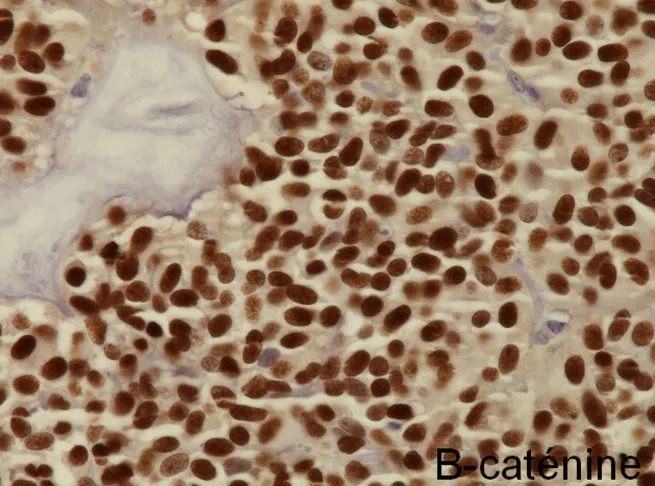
solid pseudopapillary neoplasm; diffuse intracytoplasmic dot-like imunoreactivity for CD99.
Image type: pathology (immunostaining)